Question: Count the number of objects in the diagram.
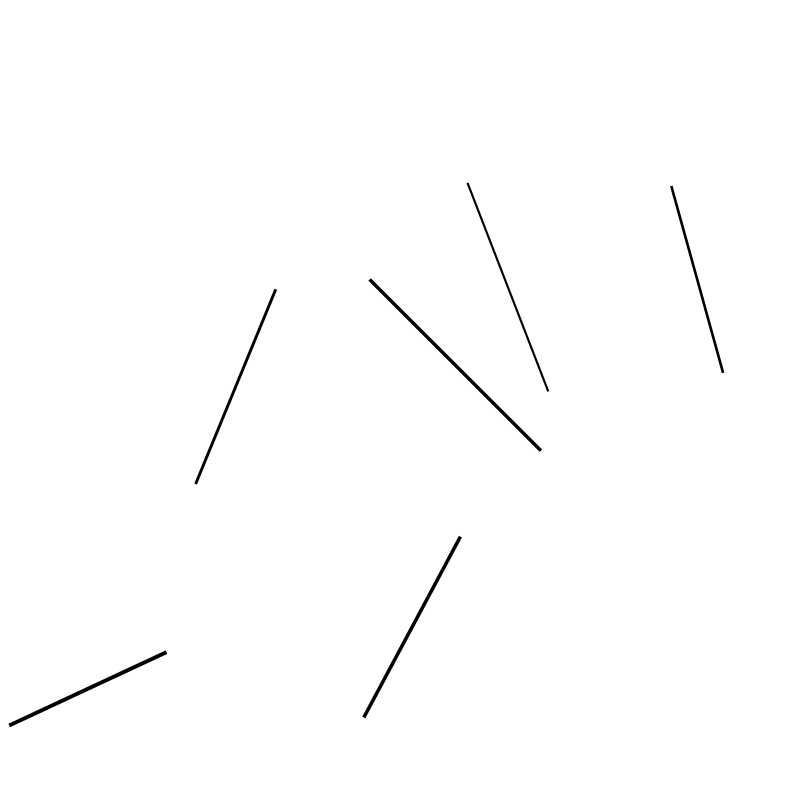
Answer: 6